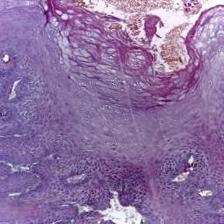
Diagnosis: OSCC